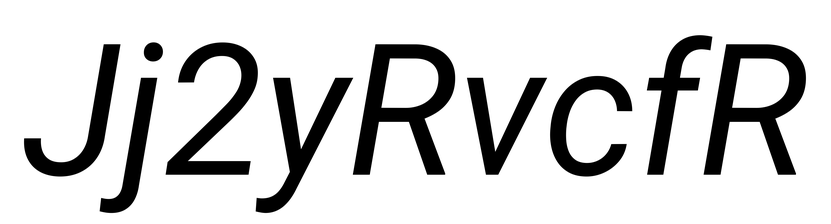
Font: Roboto-Italic_Italic